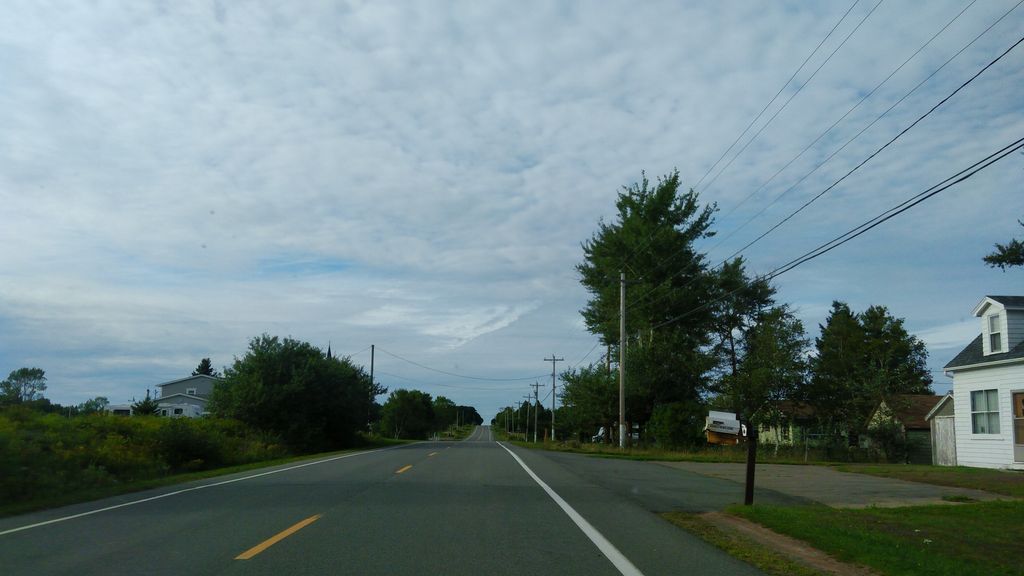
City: charlottetown